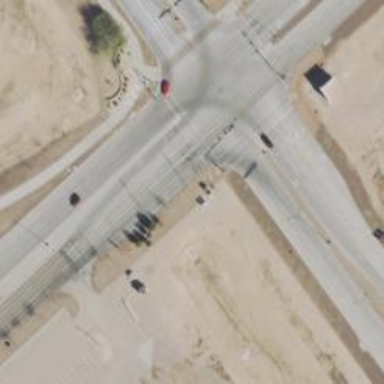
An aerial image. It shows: Crossing with line markings on the road.